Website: ulta-beauty
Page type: billing-address
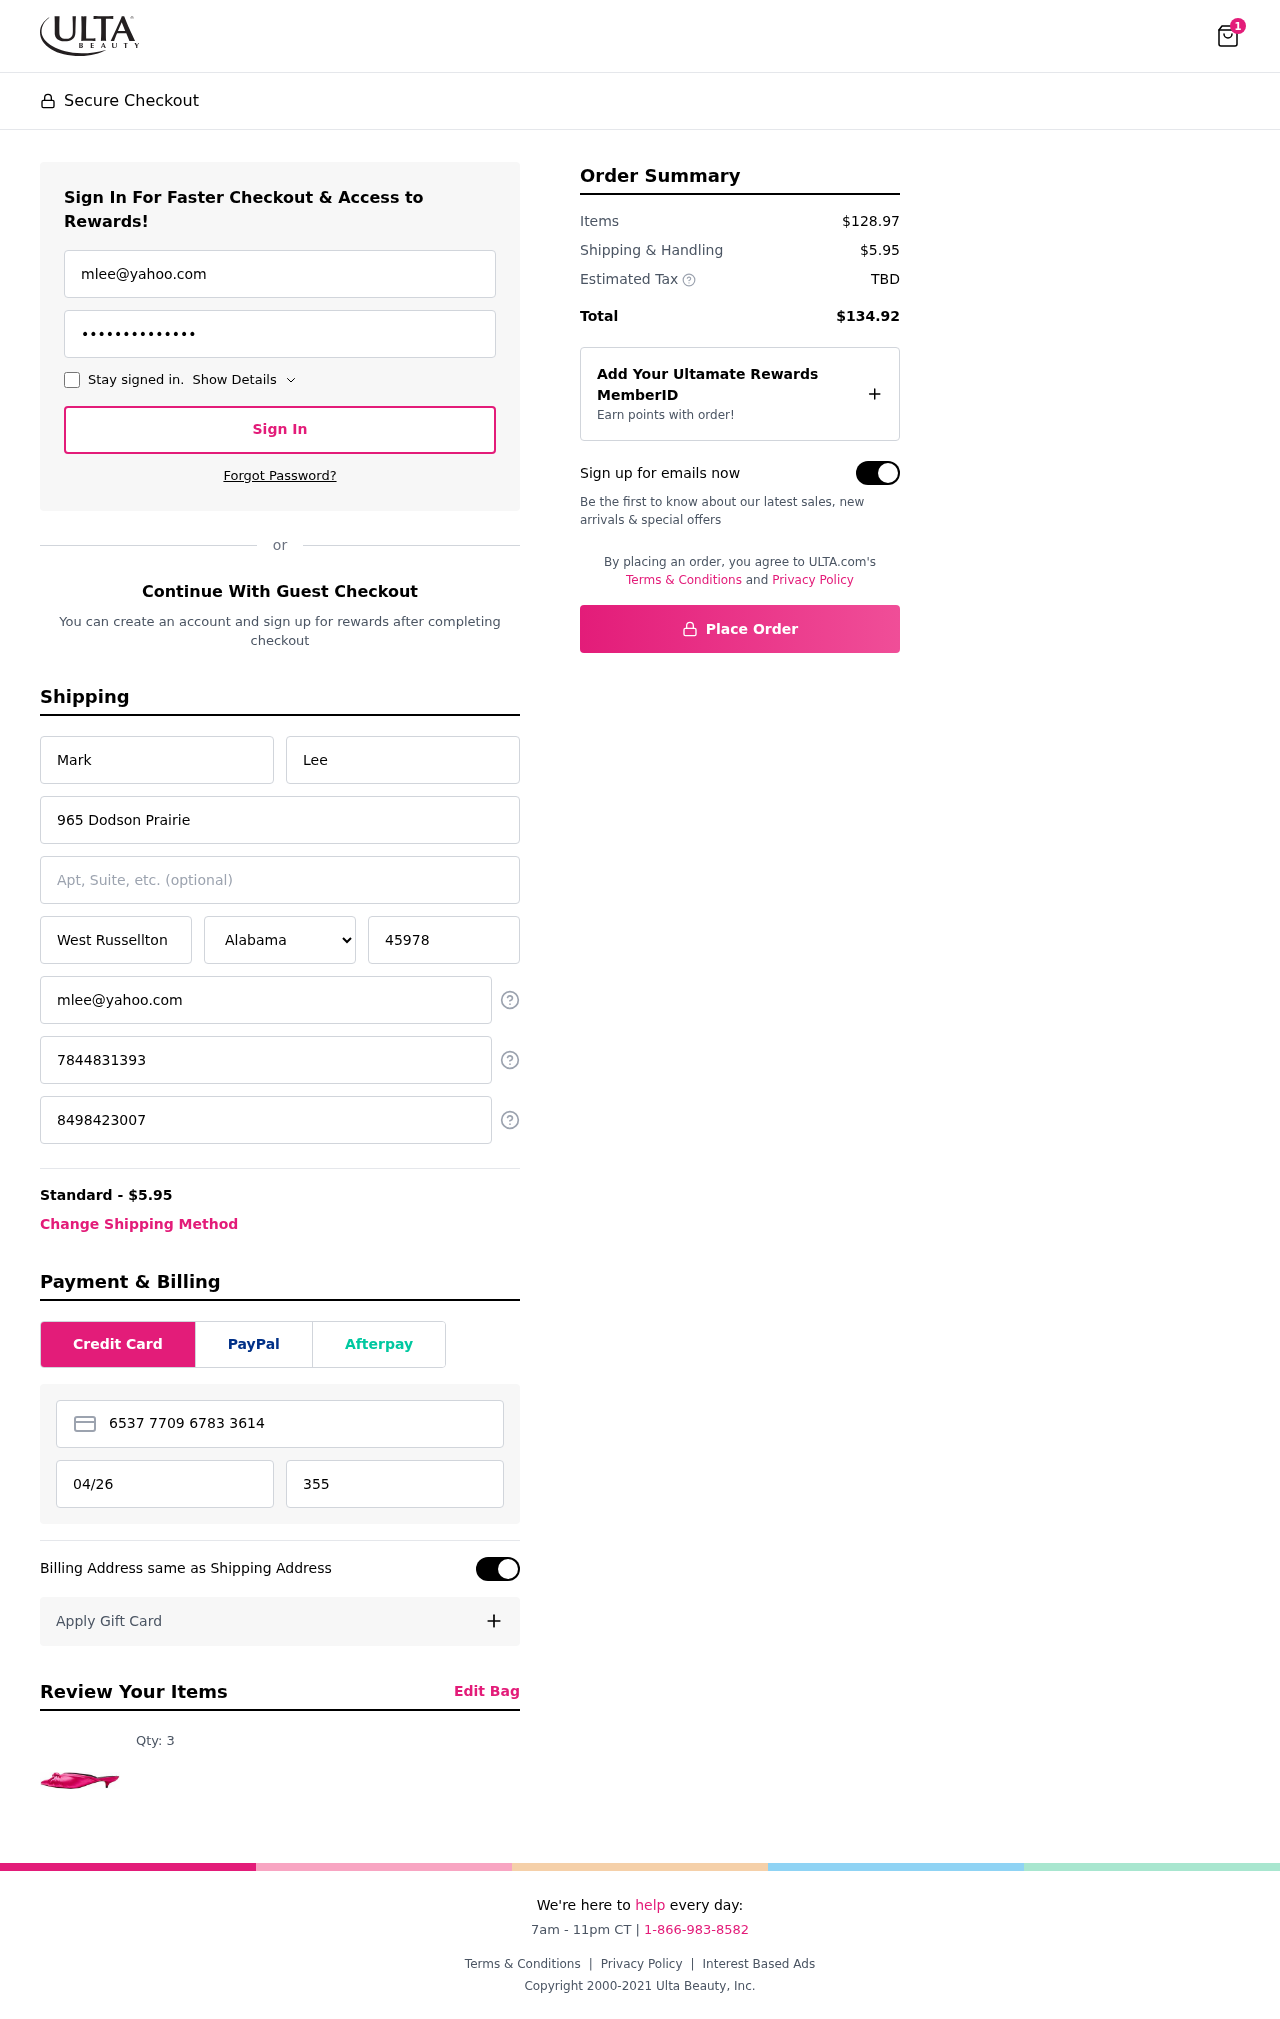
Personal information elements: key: PII_STATE
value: Alabama
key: PII_EMAIL
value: mlee@yahoo.com
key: PII_FIRSTNAME
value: Mark
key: PII_LASTNAME
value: Lee
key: PII_STREET
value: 965 Dodson Prairie
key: PII_CITY
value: West Russellton
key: PII_POSTCODE
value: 45978
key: PII_PHONE
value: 7844831393
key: PII_ALT_PHONE
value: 8498423007
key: PII_CARD_NUMBER
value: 6537 7709 6783 3614
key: PII_CARD_EXPIRY
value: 04/26
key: PII_CARD_CVV
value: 355
Product elements: key: PRODUCT1_QUANTITY
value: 3
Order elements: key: ORDER_NUM_ITEMS
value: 1
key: ORDER_SHIPPING_COST
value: $5.95
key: ORDER_SUBTOTAL
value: $128.97
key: ORDER_TOTAL
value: $134.92